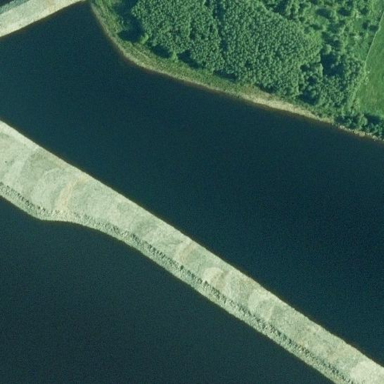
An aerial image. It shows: Reservoir of natural water.